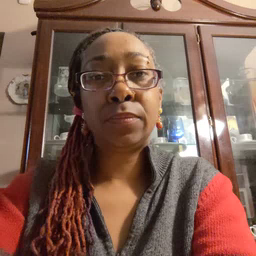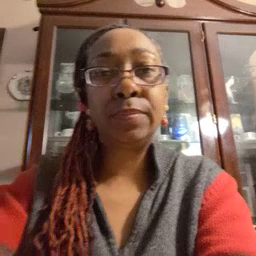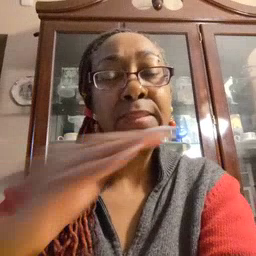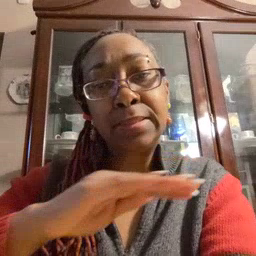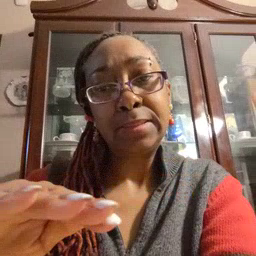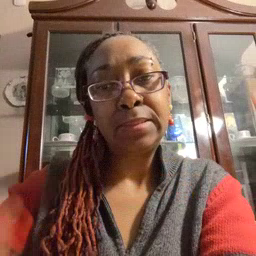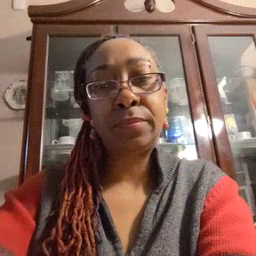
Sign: clean